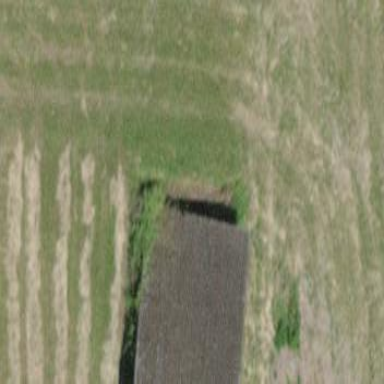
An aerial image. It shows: Rural barn.